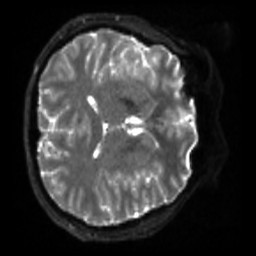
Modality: sbref
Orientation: axial
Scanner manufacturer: siemens
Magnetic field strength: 3 T
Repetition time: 4 s
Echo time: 0.0594 s